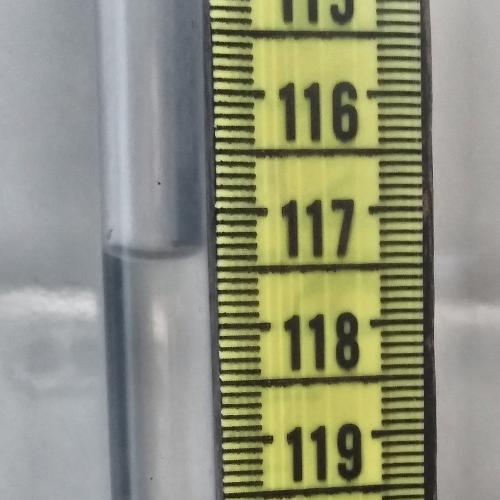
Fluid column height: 117.4 cm